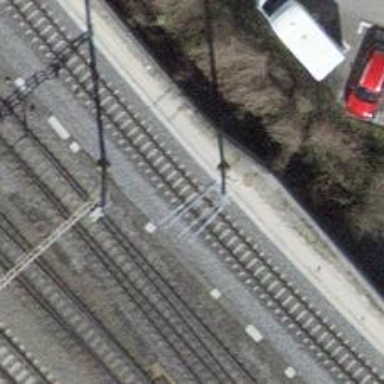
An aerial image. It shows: Narrow-gauge railway bridge with electrified contact line for single track.